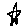
Label: star